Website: macys
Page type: billing-address
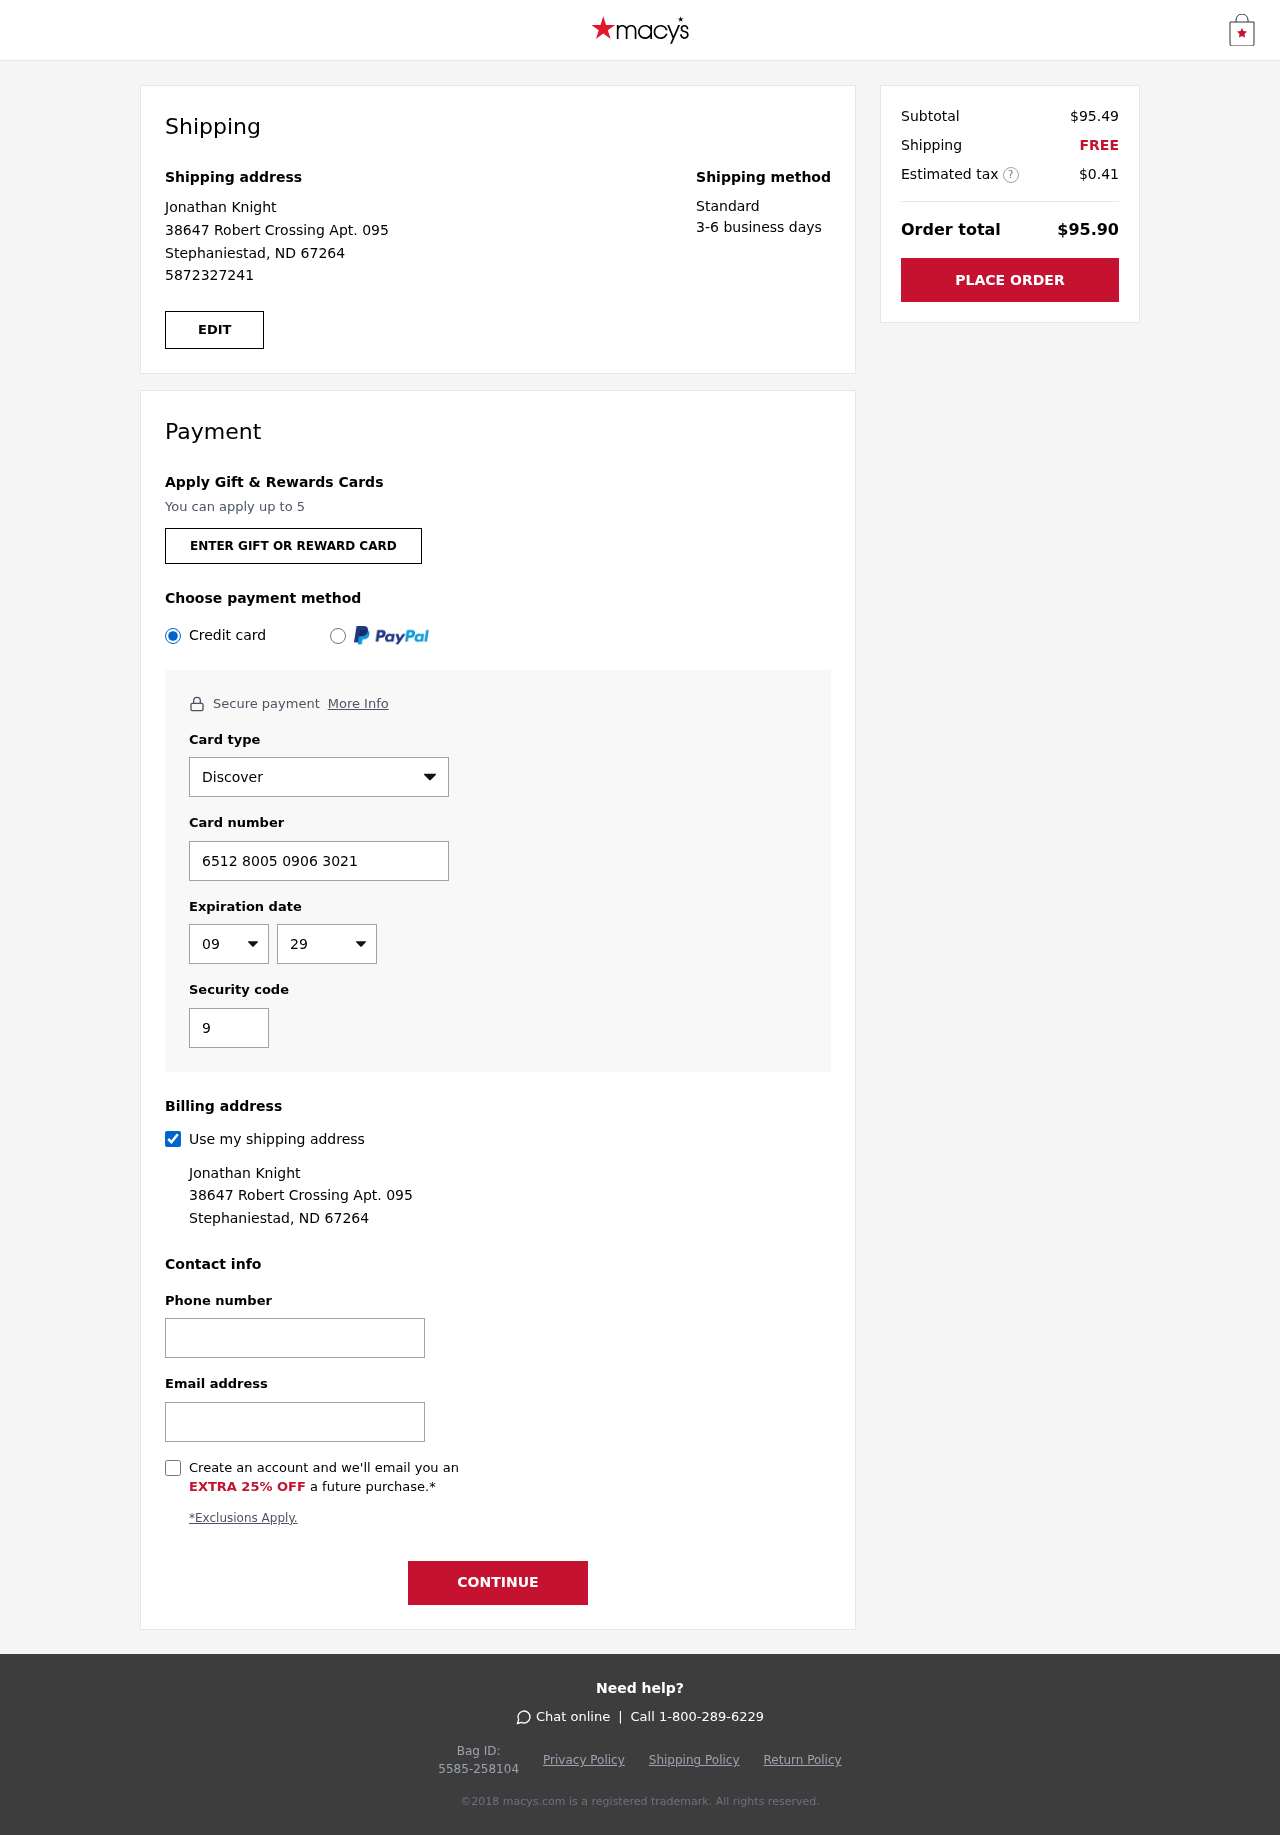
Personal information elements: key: PII_CARD_CVV
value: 970
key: PII_CARD_EXPIRY_MONTH
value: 09
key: PII_CARD_EXPIRY_YEAR
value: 29
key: PII_CARD_NUMBER
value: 6512 8005 0906 3021
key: PII_CARD_TYPE
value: Discover
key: PII_EMAIL
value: jknight@gmail.com
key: PII_FULLNAME
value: Jonathan Knight
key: PII_PHONE
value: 5872327241
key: PII_STREET
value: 38647 Robert Crossing Apt. 095
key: PII_CITY_STATE_ZIP
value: Stephaniestad, ND 67264
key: PII_FIRSTNAME
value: Jonathan
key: PII_LASTNAME
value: Knight
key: PII_FULLNAME2
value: Jonathan Knight
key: PII_FULLNAME3
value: Jonathan Knight
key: PII_FIRSTNAME2
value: Jonathan
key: PII_FIRSTNAME3
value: Jonathan
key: PII_LASTNAME2
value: Knight
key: PII_LASTNAME3
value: Knight
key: PII_FIRSTNAME_DERIVED
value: Jonathan
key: PII_LASTNAME_DERIVED
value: Knight
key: PII_FULLNAME_DERIVED
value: Jonathan Knight
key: PII_NAME_FULL_DERIVED
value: Jonathan Knight
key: PII_STREET2
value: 38647 Robert Crossing Apt. 095
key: PII_PHONE2
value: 5872327241
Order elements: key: ORDER_SUBTOTAL
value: $95.49
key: ORDER_SHIPPING_COST
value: FREE
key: ORDER_TAX
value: $0.41
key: ORDER_TOTAL
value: $95.90